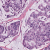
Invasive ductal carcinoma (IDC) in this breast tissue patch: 1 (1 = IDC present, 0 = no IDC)